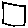
Label: square